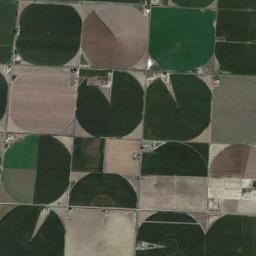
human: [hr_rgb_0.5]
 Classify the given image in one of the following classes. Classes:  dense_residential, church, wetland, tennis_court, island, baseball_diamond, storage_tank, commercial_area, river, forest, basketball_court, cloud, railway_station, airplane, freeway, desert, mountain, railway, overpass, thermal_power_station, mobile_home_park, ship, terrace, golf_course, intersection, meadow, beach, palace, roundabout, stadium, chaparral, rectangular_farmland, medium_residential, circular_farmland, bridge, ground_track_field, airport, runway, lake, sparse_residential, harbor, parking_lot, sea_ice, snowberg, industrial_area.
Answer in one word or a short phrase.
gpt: circular_farmland